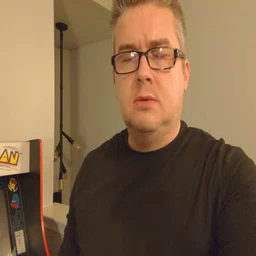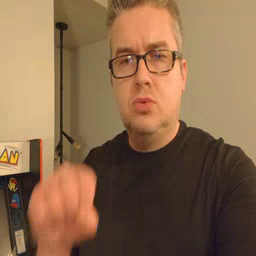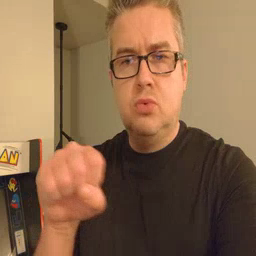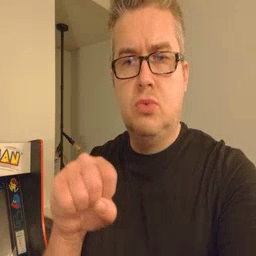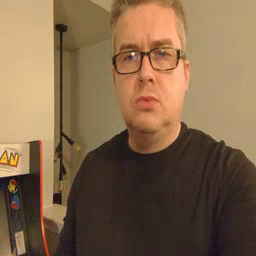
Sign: shoe